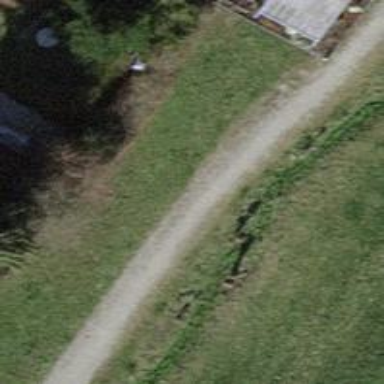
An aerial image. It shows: Pebblestone path.